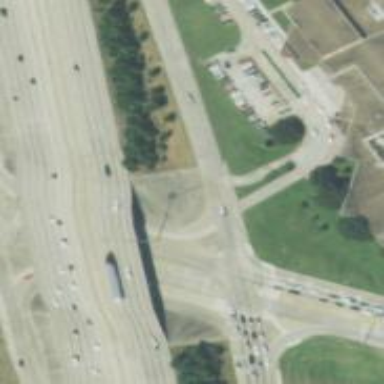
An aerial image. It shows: Secondary road with frontage road alongside.